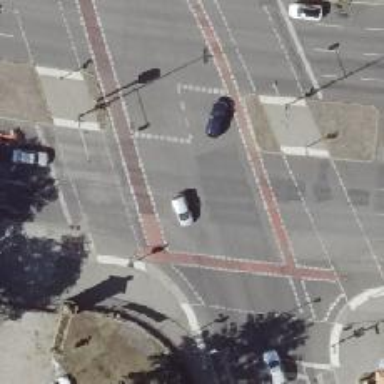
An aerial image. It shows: Road with traffic signals.